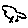
Label: bird